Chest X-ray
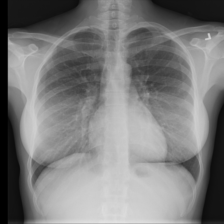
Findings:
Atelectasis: negative
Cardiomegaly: negative
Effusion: negative
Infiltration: negative
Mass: negative
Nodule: negative
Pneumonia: negative
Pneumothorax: negative
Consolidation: negative
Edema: negative
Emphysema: negative
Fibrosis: negative
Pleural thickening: negative
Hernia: negative